Field crop: maize
Growth stage: 1
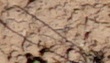
Species: lolium